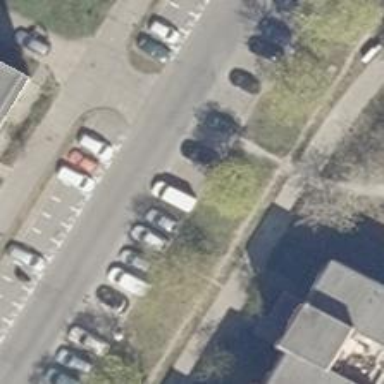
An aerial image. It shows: Street-side parking area.